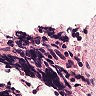
Metastatic tissue present: no